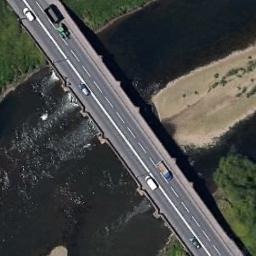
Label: bridge